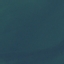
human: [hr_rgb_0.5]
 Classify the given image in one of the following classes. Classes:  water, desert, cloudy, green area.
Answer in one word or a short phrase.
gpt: water